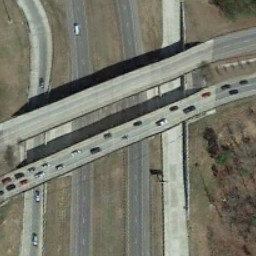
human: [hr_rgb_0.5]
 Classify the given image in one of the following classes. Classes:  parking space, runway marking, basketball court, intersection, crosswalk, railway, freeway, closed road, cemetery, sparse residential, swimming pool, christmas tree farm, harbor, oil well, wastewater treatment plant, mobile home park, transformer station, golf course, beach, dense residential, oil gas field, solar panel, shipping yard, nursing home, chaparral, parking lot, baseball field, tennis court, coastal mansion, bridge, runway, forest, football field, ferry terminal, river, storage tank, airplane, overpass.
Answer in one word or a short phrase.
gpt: overpass